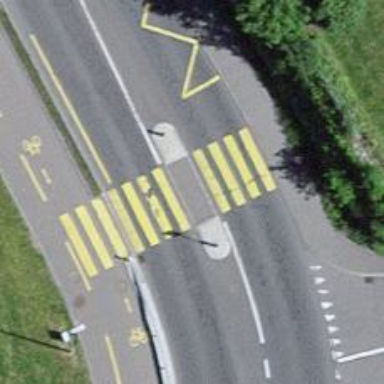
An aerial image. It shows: Marked footway with asphalt surface. The crossing includes pedestrian island.